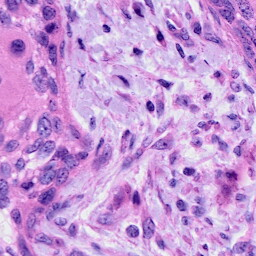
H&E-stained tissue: Cervix